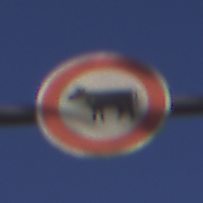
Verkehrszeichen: VerbotViehtrieb
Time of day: MorningAfternoon
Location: Outdoor (Nature)
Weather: Clear
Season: Winter
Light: Natural